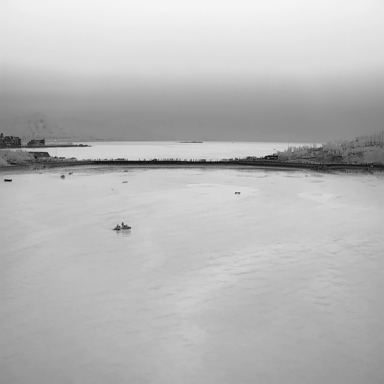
There are three objects shown in the infrared image, including a bulk_carrier, and two canoes.